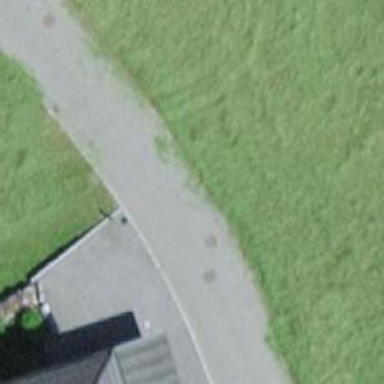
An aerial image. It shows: Smooth asphalt road in residential area.